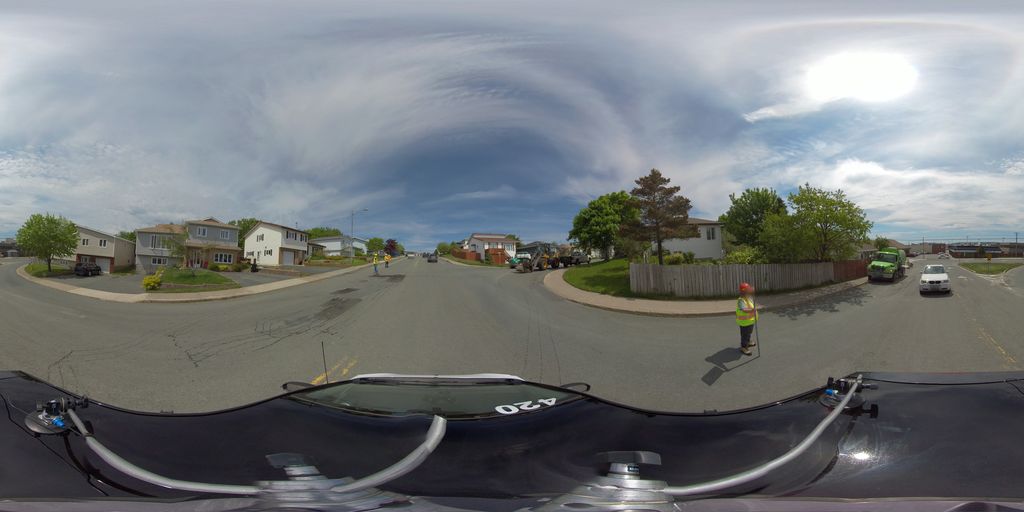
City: st_johns